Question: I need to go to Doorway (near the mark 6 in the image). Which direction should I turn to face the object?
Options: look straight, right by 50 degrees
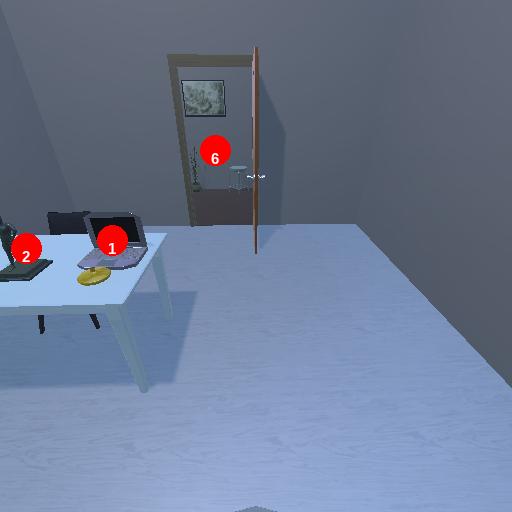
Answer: look straight